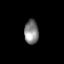
Tissue: skin
Cell type: Others
Senescence score: 0.7624
Nuclear area (px): 332
Mean DAPI intensity: 133.217